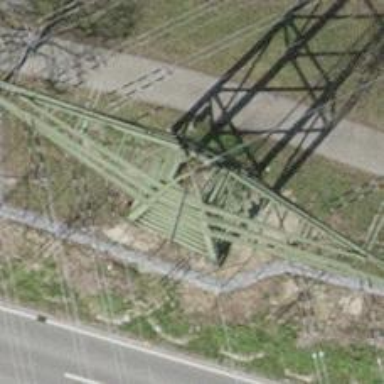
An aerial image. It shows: Double and single wire power lines.